Question: I am using for interaction with .
I have made a stored procedure which will set 'IsActive' column of 'Role' Table to 0(false) and return all data of 'Role' where 'IsActive= 1' (True)
My 'Role' table has columns:
'RoleId(int)', 'RoleName(varchar(50))', 'AliasName(varchar(50))', 'IsActive(bit)'.
My Stored Procedure:
'''
ALTER PROCEDURE [SPDeleteRole]
@Role_Id int
AS
BEGIN
UPDATE [Role] SET IsActive = 0 WHERE RoleId = @Role_Id
Select * from [Role] WHERE IsActive = 1 ORDER BY RoleName
END
'''
I call this SP in my application like below:
'''
public List<RoleDTO> DeleteRole(int roleId)
{
OAParameter oaParameter = new OAParameter();
oaParameter.ParameterName = "Role_Id";
oaParameter.DbType = System.Data.DbType.Int32;
oaParameter.Value = roleId;
List<RoleDTO> roleList = base.ExecWithStoreProcedureGetDataWithParam("SPDeleteRole", oaParameter);
return AutoMapper.Mapper.Map<List<RoleDTO>>(roleList);
}
public List<T> ExecWithStoreProcedureGetDataWithParam(string query, OAParameter parameters)
{
var queryResult = dbContext.ExecuteQuery<T>(query, CommandType.StoredProcedure, parameters);
dbContext.Dispose();
return queryResult.ToList();
}
'''
Now my problem is this works fine. But when I refresh the page, the role which I inactivated comes to in the list.
I checked through debugging that list comes from SP is exactly of Active Roles. But as soon as I refresh the page the role inactivated roles comes again in the list. I have verified SP by executing it in MSSQL SERVER and it works fine.

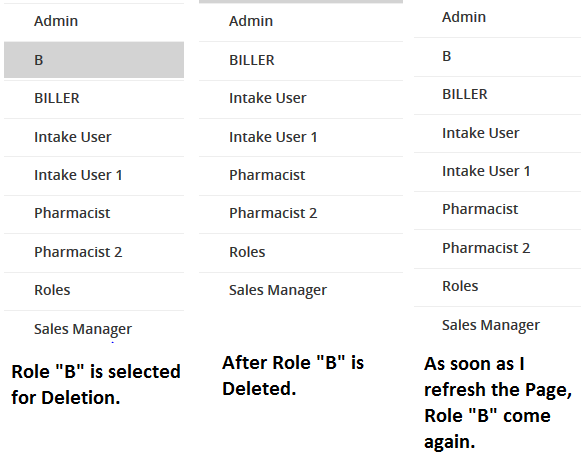
Answer: May be you should write 'dbContext.SaveChanges()' before you dispose the dbcontext?